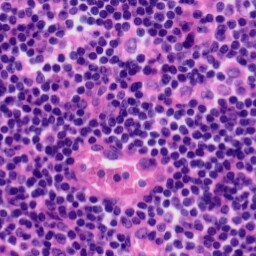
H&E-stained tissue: Tonsil